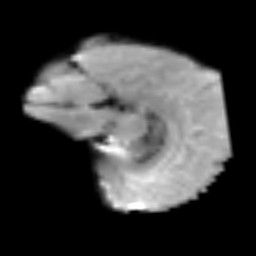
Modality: T2w
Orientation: sagittal
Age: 58
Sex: female
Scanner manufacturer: siemens
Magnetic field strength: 3 T
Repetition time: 3.2 s
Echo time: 0.081 s